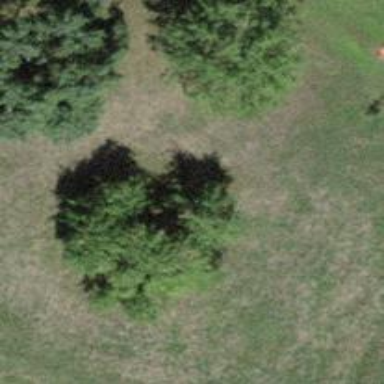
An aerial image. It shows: Beautiful tree in nature.